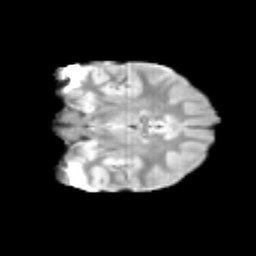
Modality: T2w
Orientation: coronal
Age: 10
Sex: female
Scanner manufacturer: siemens
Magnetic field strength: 3 T
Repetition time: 3.8 s
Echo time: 0.07 s